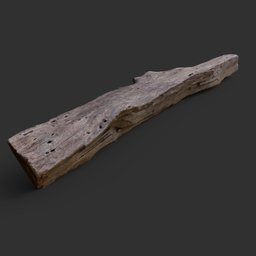
Label: nature